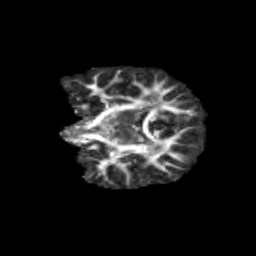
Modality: FA
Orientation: coronal
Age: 10
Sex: male
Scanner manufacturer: siemens
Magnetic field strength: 3 T
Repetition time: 3.8 s
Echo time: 0.07 s